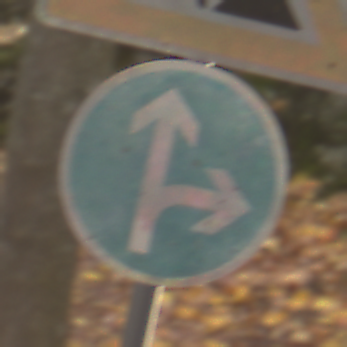
Verkehrszeichen: VorgeschriebeneFahrtrichtungGeradeausOderRechts
Zusatzzeichen oben: Arbeitsstelle
Umgebung: Outdoor, Nature
Tageszeit: MorningAfternoon
Wetter: Overcast
Licht: Natural
Jahreszeit: Autumn
Kontrast: LowContrast